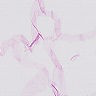
Metastatic tissue present: no